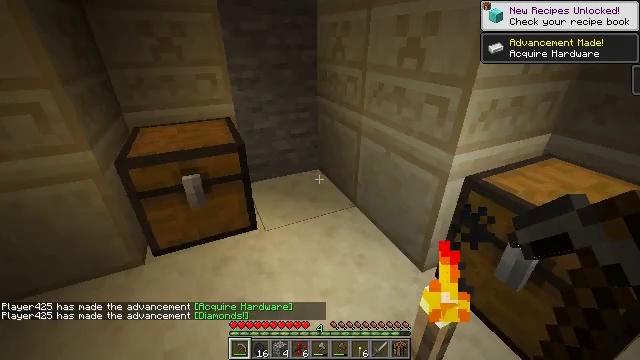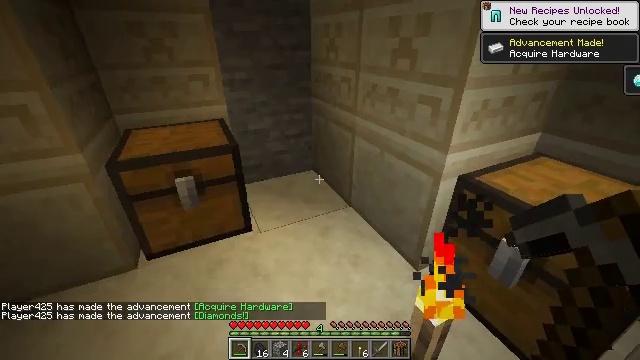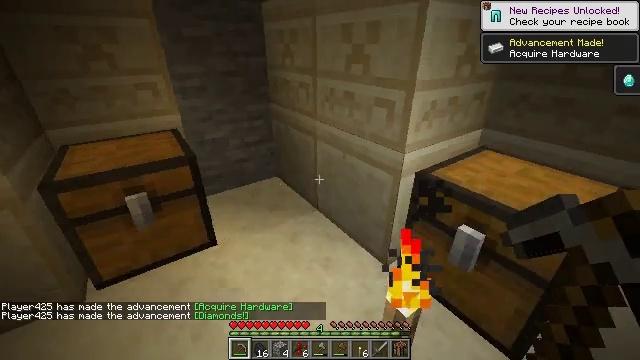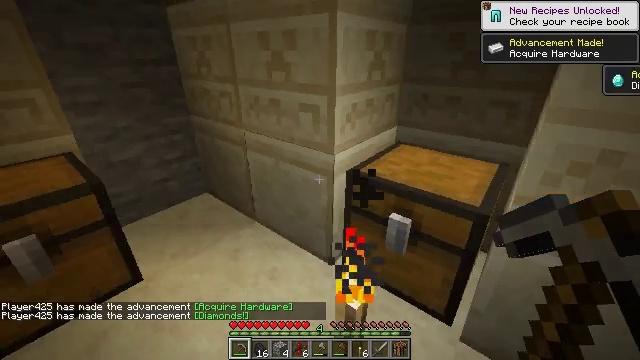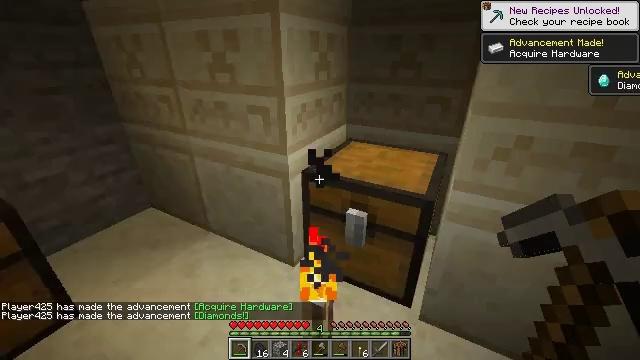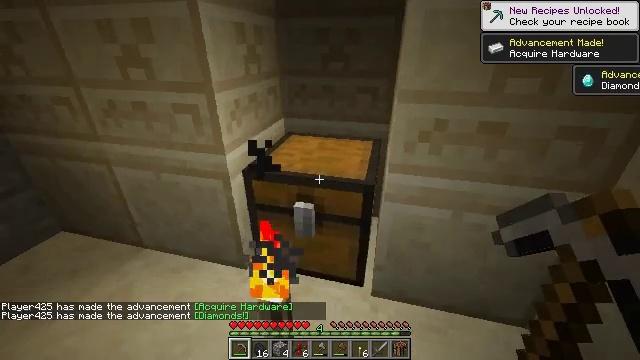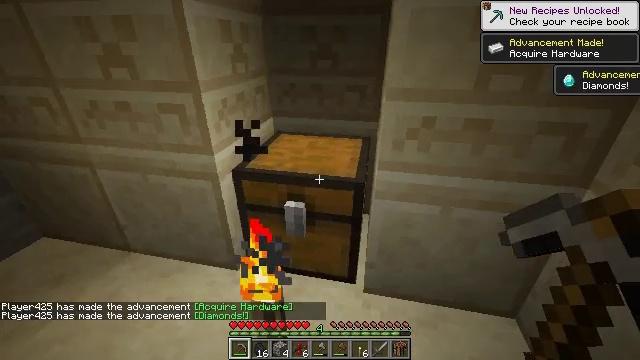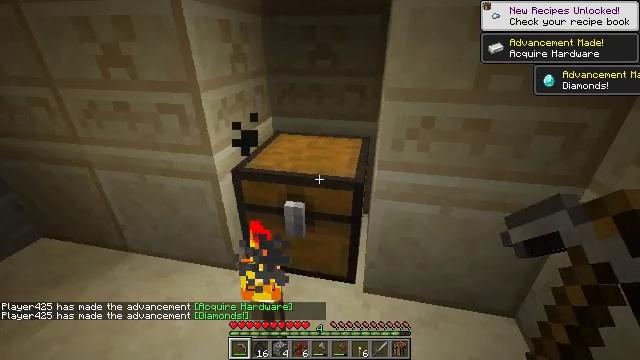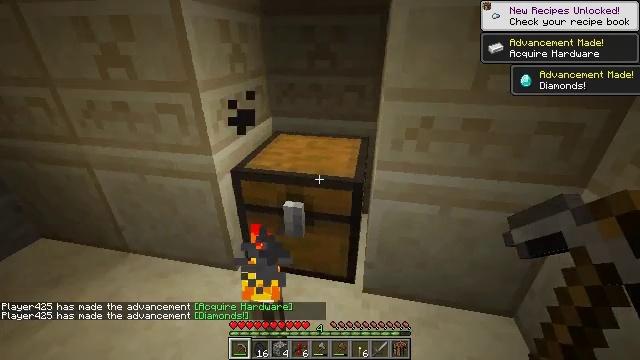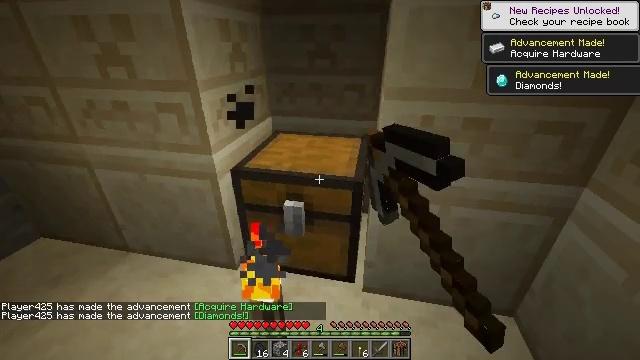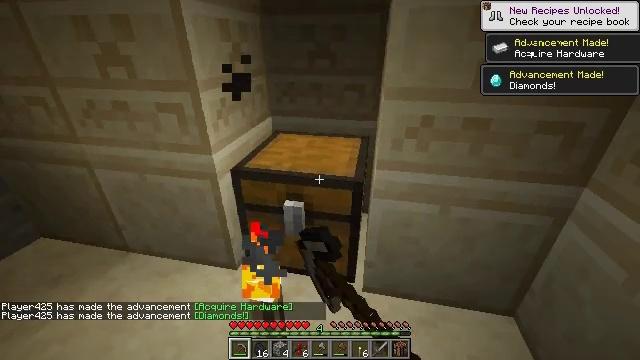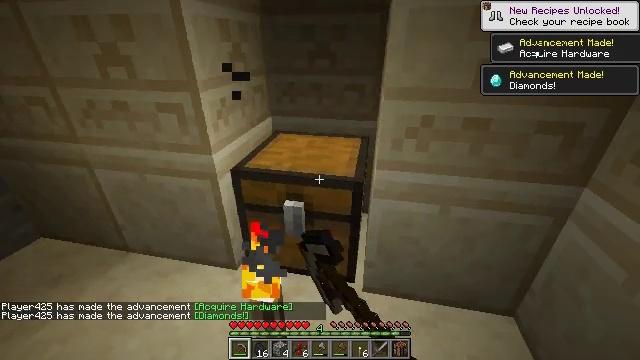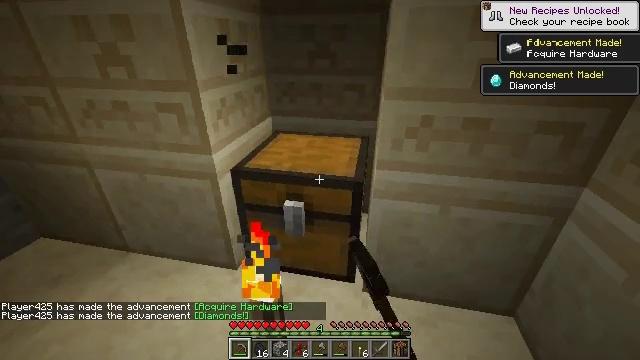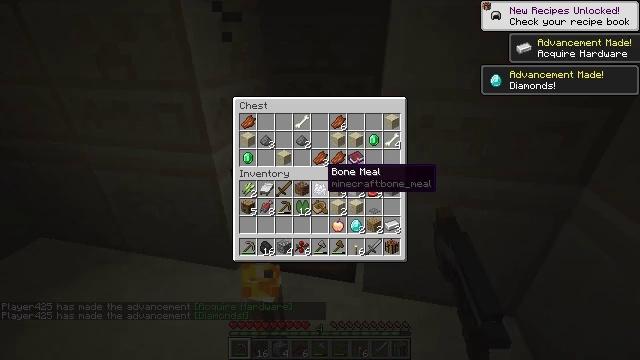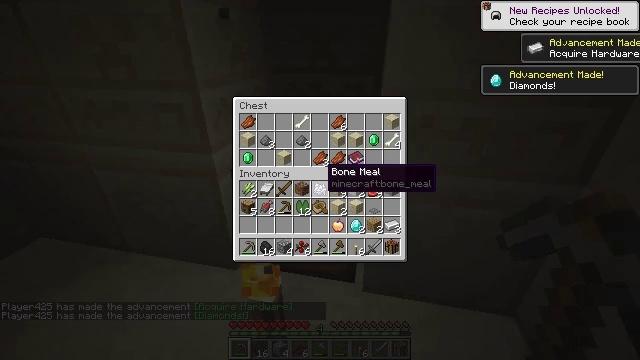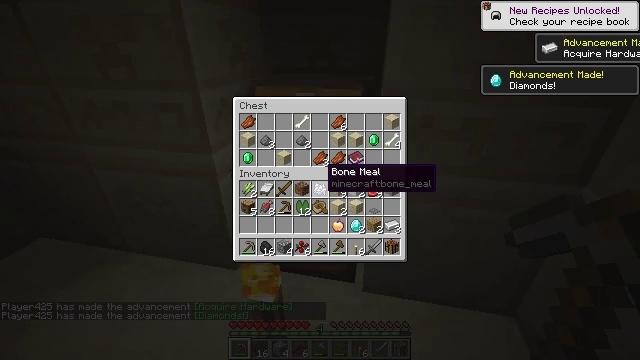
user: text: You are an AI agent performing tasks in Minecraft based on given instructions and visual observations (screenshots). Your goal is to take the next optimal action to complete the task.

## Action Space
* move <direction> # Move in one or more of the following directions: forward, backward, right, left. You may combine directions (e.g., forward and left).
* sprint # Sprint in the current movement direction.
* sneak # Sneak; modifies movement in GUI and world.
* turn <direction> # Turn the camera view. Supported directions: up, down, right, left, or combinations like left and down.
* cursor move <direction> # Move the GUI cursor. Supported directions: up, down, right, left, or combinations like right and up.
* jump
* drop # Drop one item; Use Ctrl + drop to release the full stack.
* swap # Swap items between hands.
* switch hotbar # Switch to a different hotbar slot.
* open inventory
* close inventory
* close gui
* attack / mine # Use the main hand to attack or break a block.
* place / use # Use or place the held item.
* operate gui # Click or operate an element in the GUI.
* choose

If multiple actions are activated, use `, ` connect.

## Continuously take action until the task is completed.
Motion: motion action
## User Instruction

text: Break the cut sandstone block.
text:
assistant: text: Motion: turn right
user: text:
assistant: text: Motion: turn right and up
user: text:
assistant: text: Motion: turn right and up
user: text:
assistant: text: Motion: turn right
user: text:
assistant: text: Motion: turn right and down
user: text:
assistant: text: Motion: turn right
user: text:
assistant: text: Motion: no_op
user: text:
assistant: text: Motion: use / place
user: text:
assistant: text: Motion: use / place
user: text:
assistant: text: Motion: use / place
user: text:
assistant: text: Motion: use / place
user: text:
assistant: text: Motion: no_op
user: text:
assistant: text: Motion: open gui
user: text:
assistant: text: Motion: no_op
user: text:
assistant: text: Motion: no_op
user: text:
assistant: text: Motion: no_op
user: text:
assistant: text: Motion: no_op
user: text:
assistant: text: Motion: no_op
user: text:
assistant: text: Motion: no_op
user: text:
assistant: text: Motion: no_op
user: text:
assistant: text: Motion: cursor move right
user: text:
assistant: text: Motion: cursor move right and up
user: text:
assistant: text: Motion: cursor move right
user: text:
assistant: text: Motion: no_op
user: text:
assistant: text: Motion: no_op
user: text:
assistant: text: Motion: no_op
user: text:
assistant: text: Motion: no_op
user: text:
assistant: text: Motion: sneak, cursor move right
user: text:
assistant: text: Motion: sneak
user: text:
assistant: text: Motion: sneak